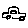
Label: car